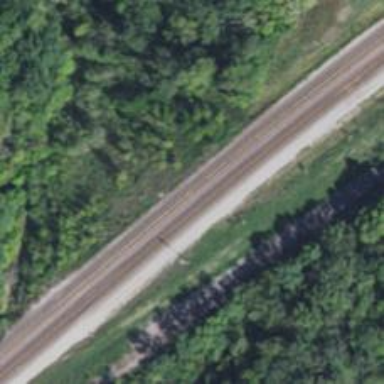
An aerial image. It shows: Railway track.